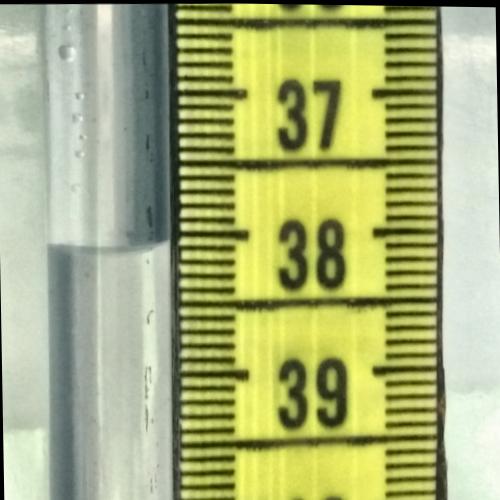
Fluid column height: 38.1 cm